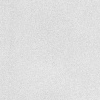
Atmospheric dust classification: dusty